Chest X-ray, PA view. Patient: 24 years old, sex M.
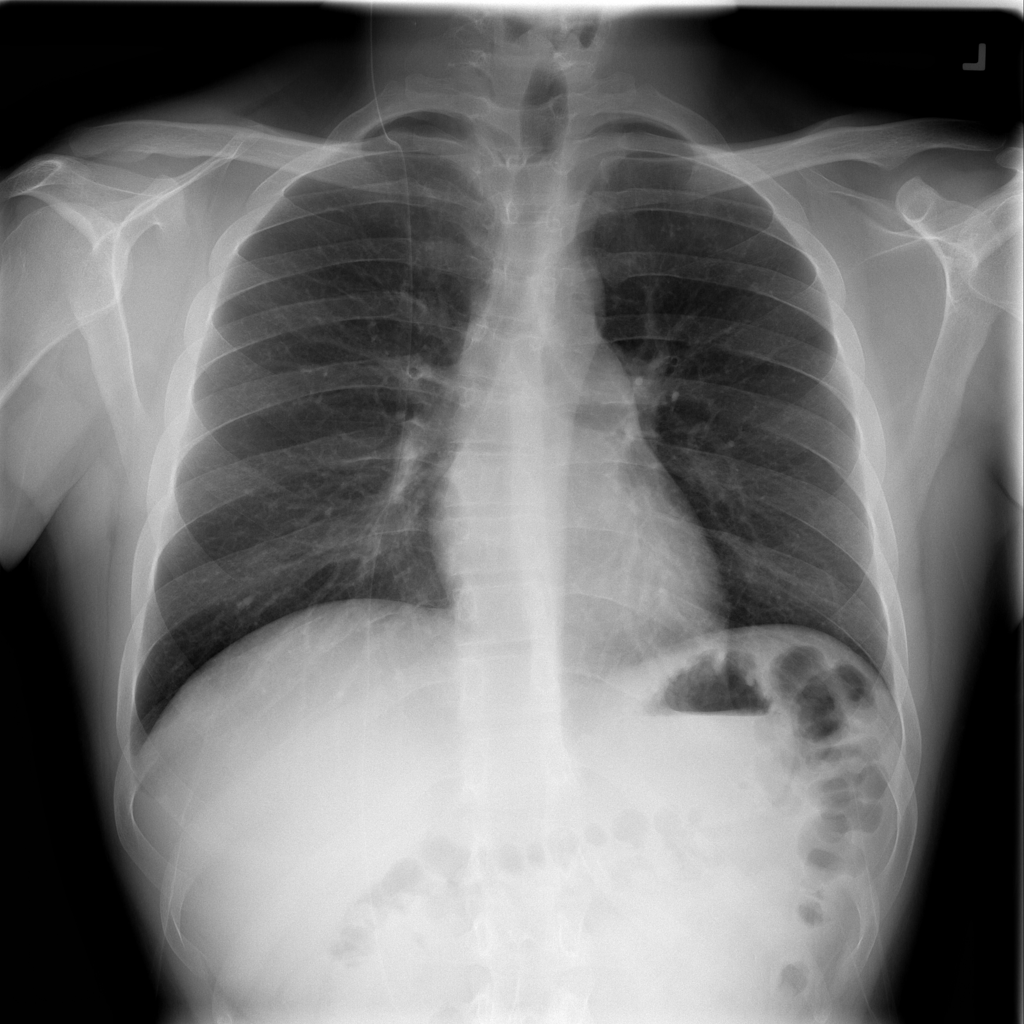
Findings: No Finding